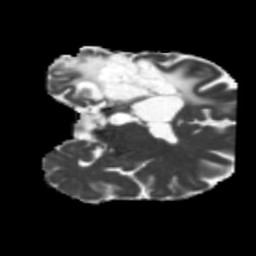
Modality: MD
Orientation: coronal
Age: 41
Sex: male
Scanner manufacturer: siemens
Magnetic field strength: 3 T
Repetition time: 5.25 s
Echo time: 0.08 s